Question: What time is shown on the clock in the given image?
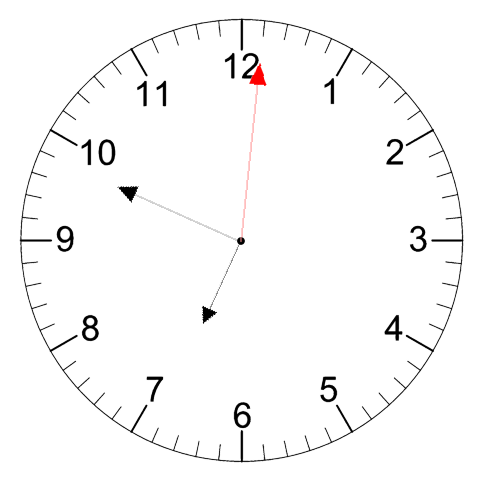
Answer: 06:49:01